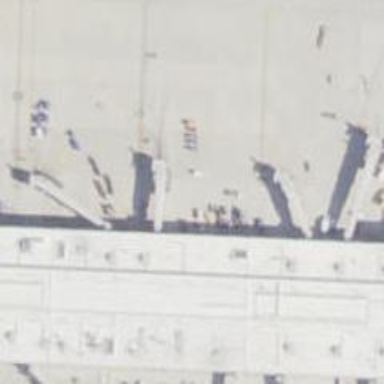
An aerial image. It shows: Airport gate.